Question: I have imported a Maven Project into IntelliJ Idea 13. It's a web project running with an external Tomcat6. How can I set up Intellij Idea to automatically deploy static files from the webapp folder to the exploded war from the target folder?
Netbeans used to do this automatically without any settings to be made. The module is set up as a web module.

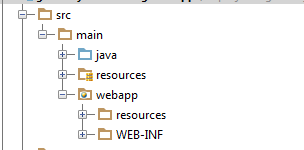
Answer: To do a hot deploy of the static resources, the web project should be deployed as an exploded war.
Please refer:
<URL> and
<URL>